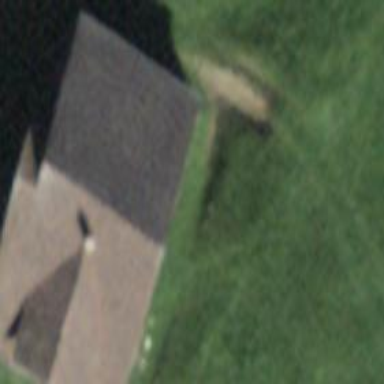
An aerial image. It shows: Farm building.